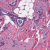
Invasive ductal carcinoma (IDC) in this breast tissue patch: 0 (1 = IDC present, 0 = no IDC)